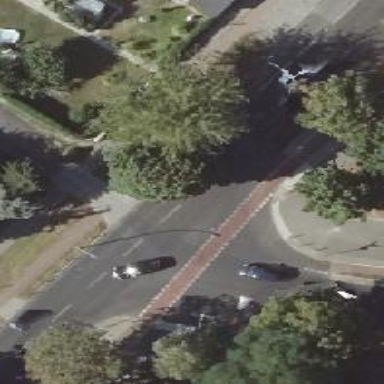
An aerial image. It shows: Unmarked crossing on footway.